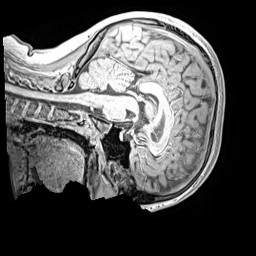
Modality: MP2RAGE
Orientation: sagittal
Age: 11
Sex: male
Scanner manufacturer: siemens
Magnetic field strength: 3 T
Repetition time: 4 s
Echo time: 0.00299 s